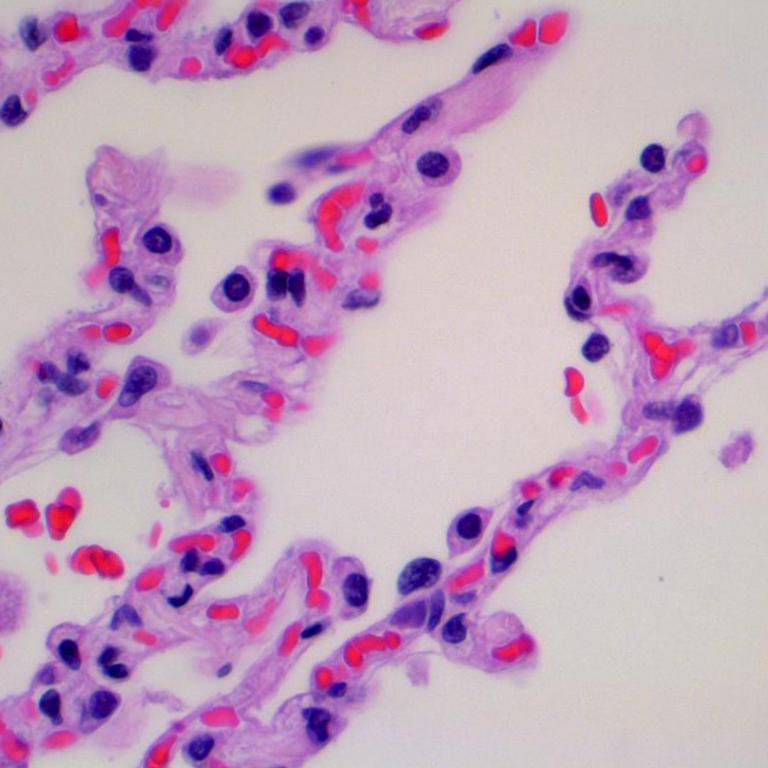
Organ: lung
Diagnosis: benign